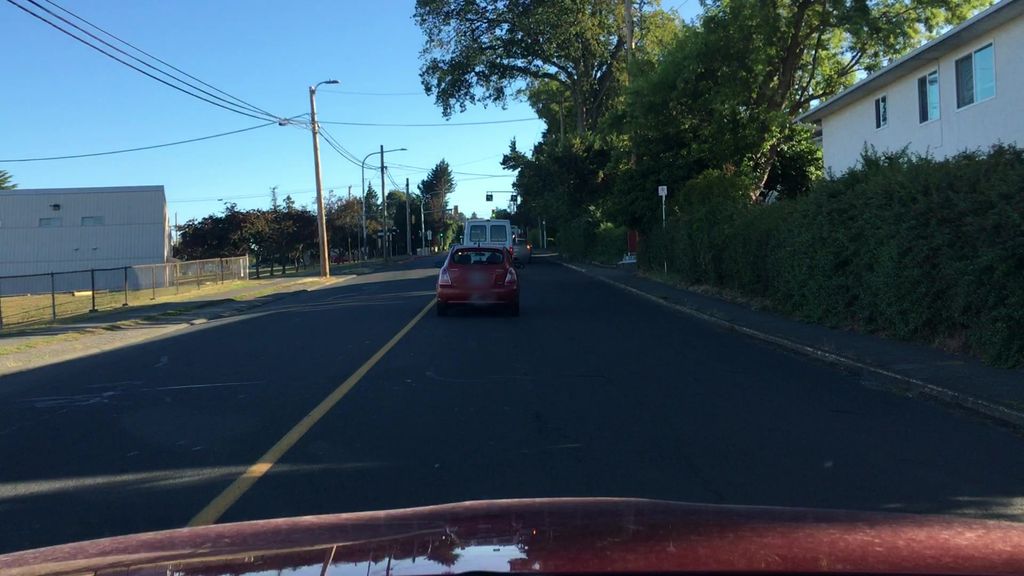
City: victoria